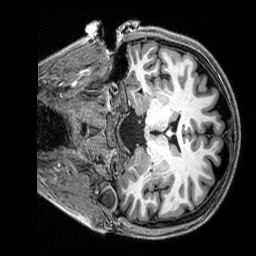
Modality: T1w
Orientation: coronal
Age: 24
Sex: female
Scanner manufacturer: siemens
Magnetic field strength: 3 T
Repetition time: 2.8 s
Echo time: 0.00212 s